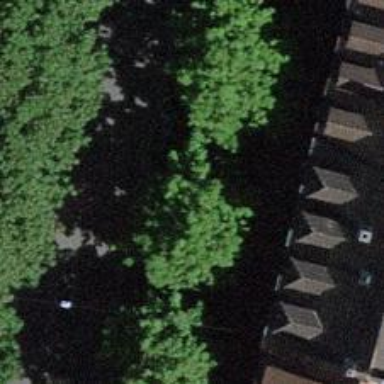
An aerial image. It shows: Beautiful avenue lined with broadleaved trees.